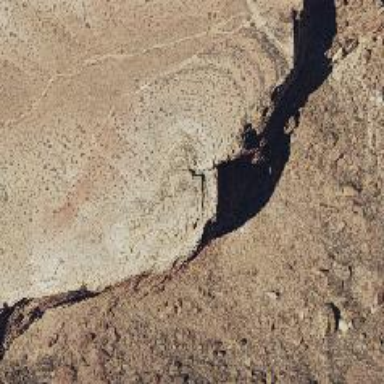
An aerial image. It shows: Natural cliff.